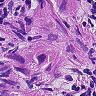
Metastatic tissue present: yes